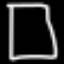
Label: square